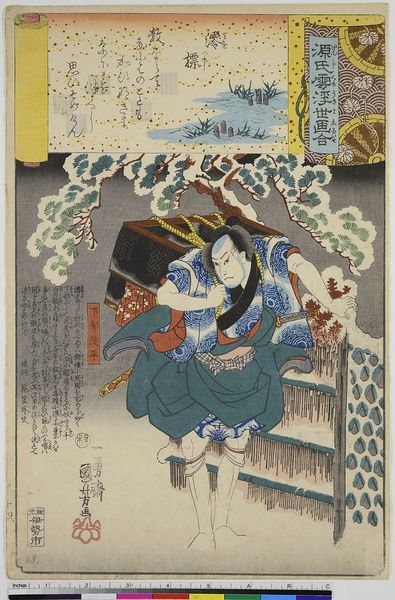
Titel: Miotsukushi, Blatt 14 aus der Serie: Genji Wolken zusammen mit Ukiyo-e
Künstler: Utagawa Kuniyoshi
Standort: Hamburg
Institution: Museum für Kunst und Gewerbe Hamburg
Schlagwörter: baum, blau, mann, weiß, gelb, frau, schwarz, türkis, rot, schnee, gesicht, strauch, zweige, figur, haare, person, beine, holzschnitt, japan, schrift, wellen, papier, last, schriftzeichen, gestalt, seil, druckgraphik, druckgrafik, literatur, china, kiefer, zeit, rucksack, farbholzschnitt, gurte, samurai, edo, charaktere, reproduktionen, druckerzeugnisse, bäume, sträucher, ukiyo, lit, literarische, genji, schwaryy, swandteppich